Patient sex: M
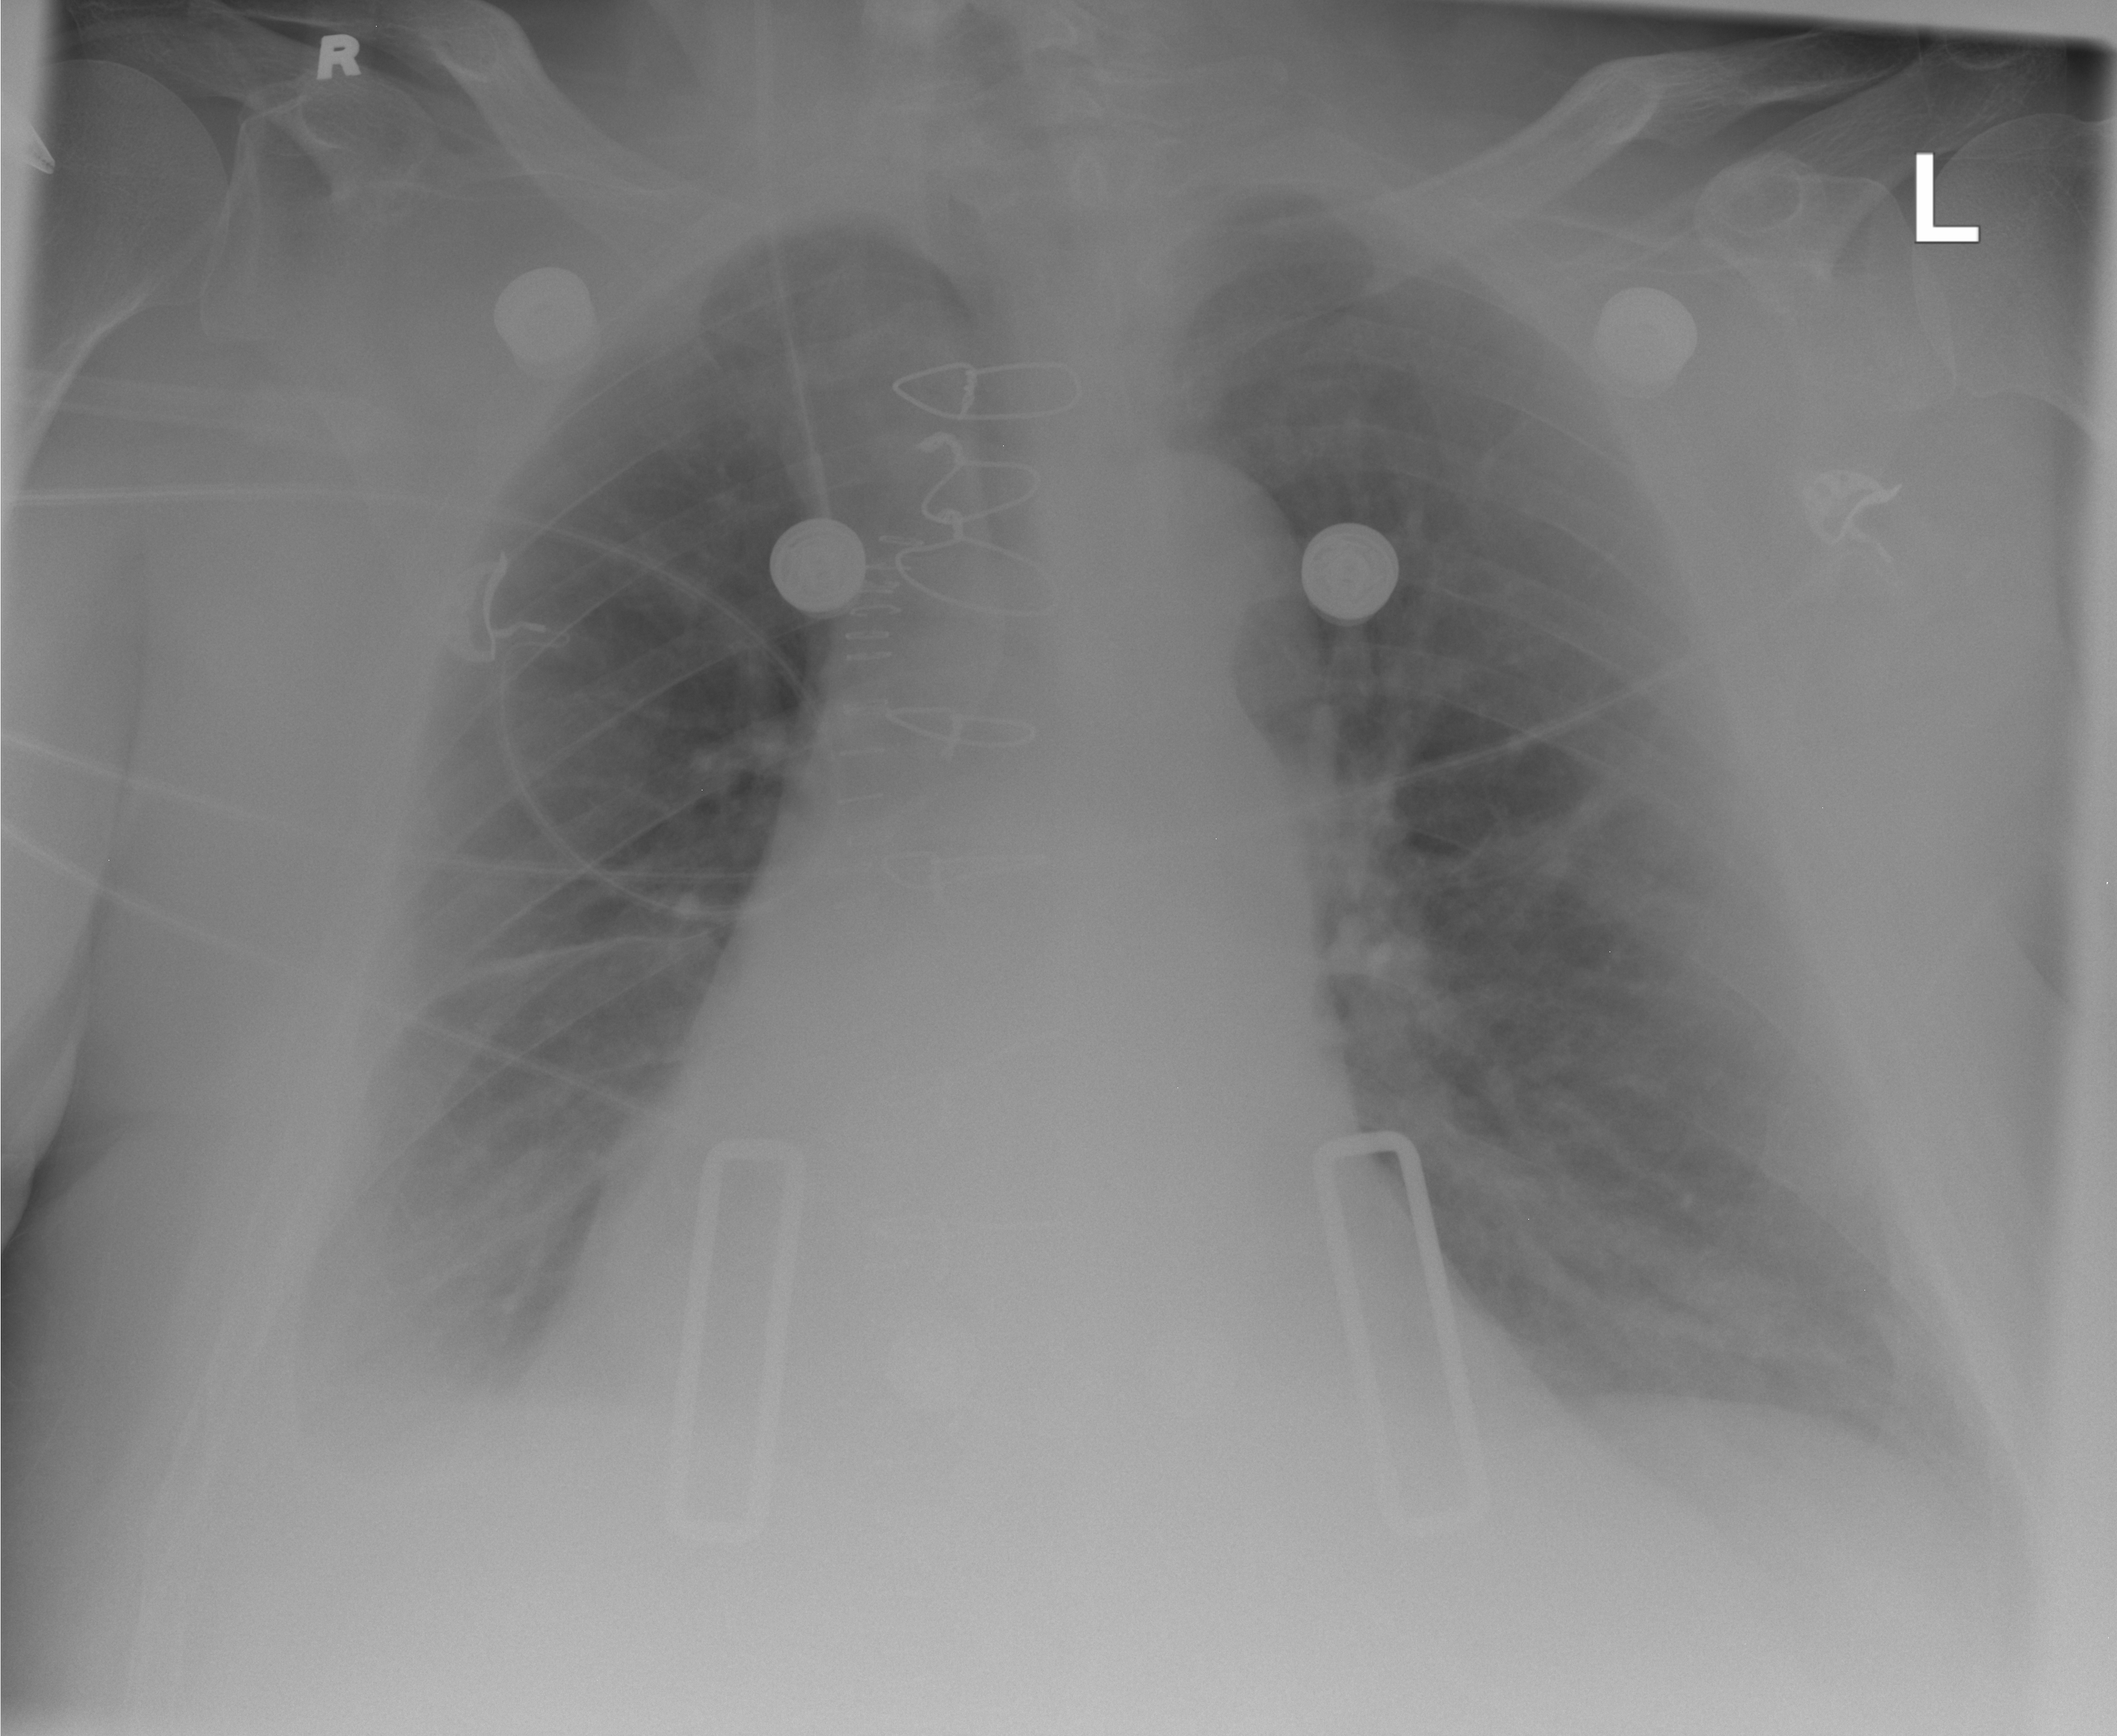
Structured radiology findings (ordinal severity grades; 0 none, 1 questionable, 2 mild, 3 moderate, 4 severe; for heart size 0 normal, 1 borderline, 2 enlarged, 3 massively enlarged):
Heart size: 1
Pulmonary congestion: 2
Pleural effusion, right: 2
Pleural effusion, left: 2
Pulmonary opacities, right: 0
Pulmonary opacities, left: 0
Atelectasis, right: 2
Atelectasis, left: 2